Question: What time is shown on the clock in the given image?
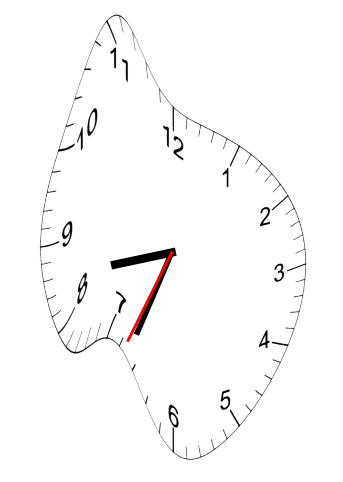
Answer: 08:33:34